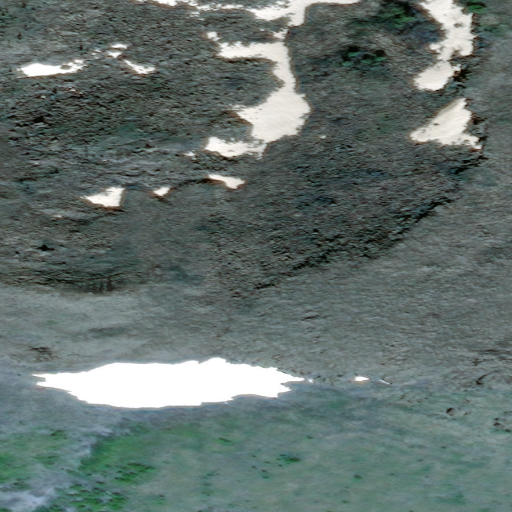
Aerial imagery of mountain in Alaska named Notakok Mountain containing only unknown